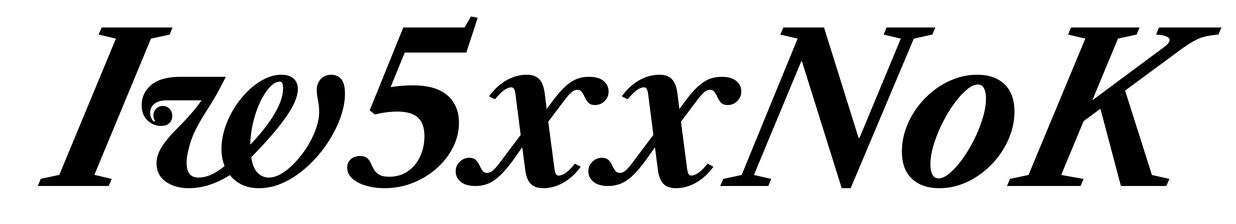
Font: LibreCaslonText-Italic_Bold_Italic